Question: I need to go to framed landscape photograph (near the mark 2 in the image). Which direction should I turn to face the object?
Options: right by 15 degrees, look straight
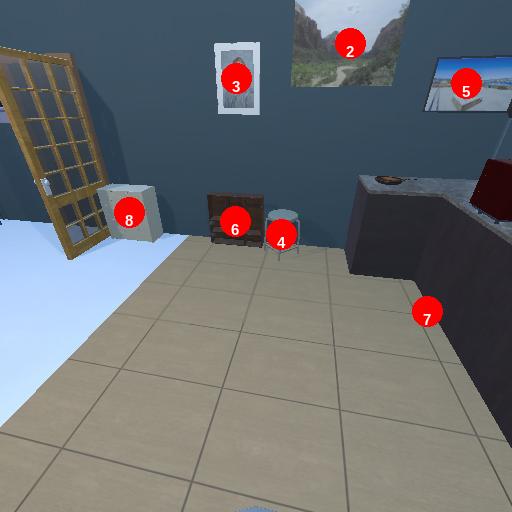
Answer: right by 15 degrees